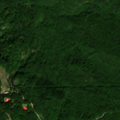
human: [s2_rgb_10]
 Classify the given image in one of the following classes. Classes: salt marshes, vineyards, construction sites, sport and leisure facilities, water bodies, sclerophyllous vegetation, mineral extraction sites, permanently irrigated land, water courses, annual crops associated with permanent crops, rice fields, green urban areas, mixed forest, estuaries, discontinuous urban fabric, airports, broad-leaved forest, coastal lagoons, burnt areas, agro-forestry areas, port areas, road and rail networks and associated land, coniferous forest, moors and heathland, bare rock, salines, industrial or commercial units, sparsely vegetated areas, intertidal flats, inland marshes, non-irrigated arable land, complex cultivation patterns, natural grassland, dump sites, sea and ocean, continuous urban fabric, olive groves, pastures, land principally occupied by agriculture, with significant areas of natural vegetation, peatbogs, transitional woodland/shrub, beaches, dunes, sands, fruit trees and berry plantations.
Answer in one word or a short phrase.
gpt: broad-leaved forest, transitional woodland/shrub